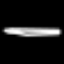
Label: pencil